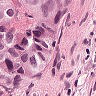
Metastatic tissue present: yes